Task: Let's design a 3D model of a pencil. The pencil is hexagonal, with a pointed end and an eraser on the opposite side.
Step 171:
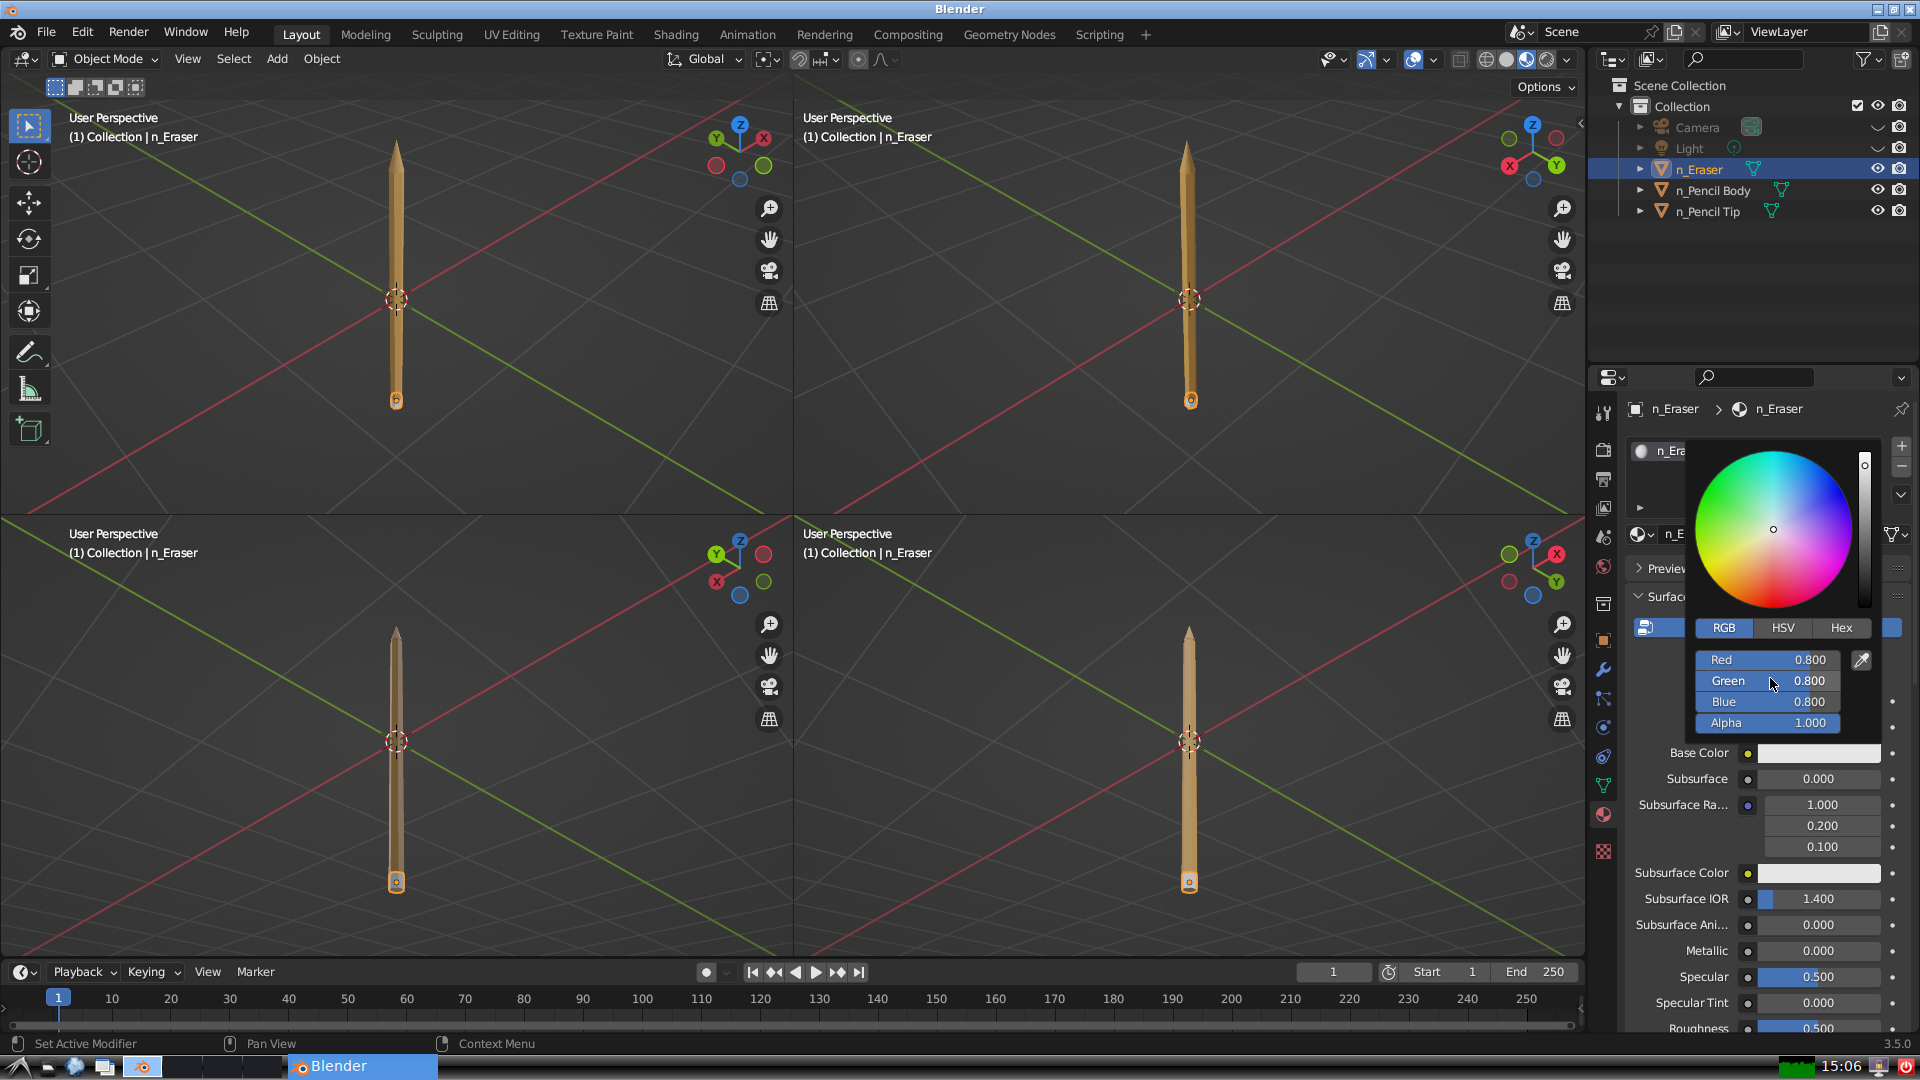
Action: {"mouse_move": [1770, 699]}